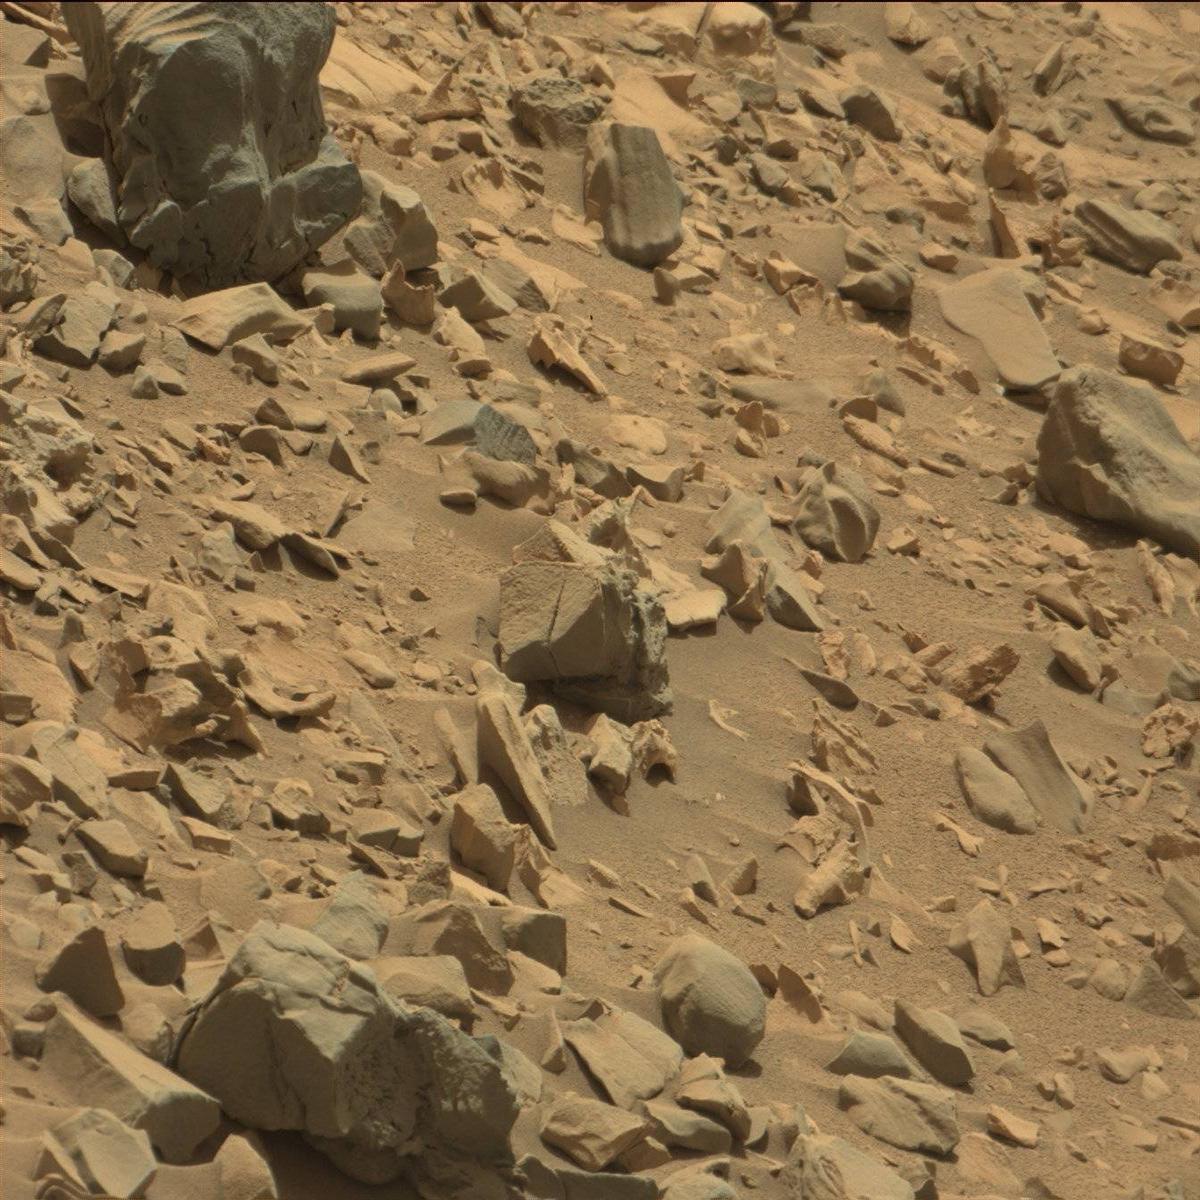
Terrain classes present: Bedrock, Rock, Sand / Soil